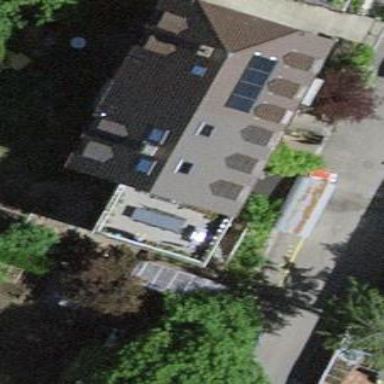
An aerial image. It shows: Building featuring apartments with half-hipped roof.